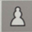
Piece: wP